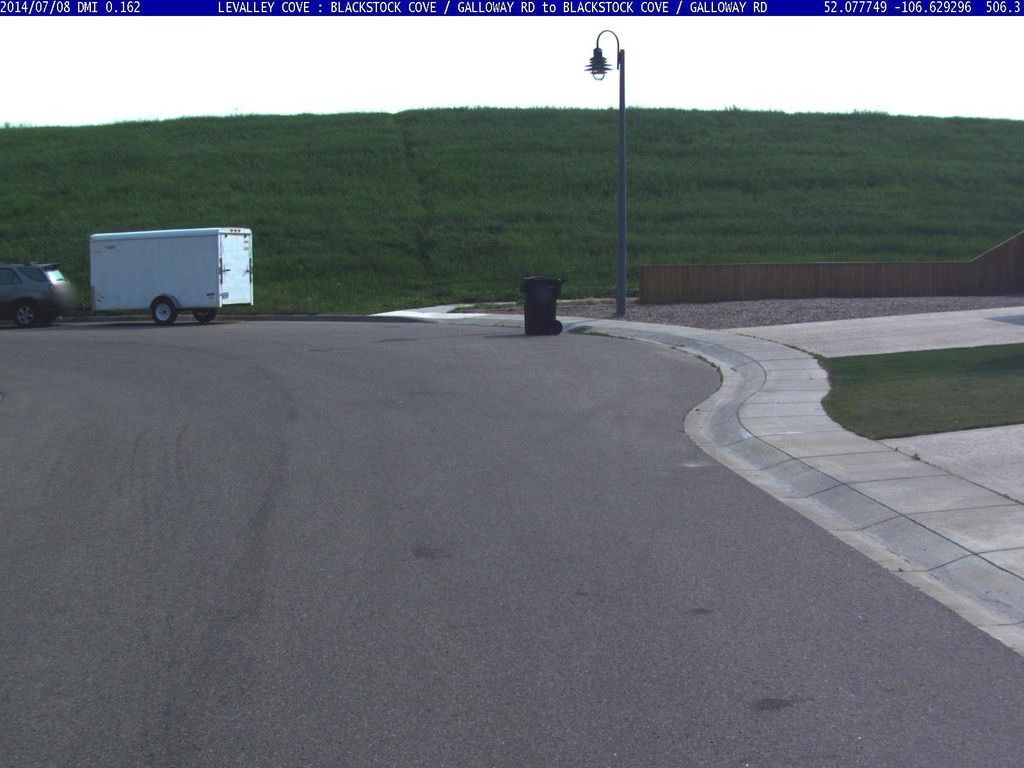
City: saskatoon